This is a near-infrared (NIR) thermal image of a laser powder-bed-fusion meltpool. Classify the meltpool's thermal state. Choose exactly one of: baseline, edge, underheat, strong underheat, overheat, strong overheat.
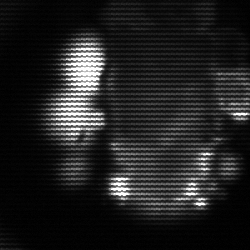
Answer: strong underheat